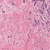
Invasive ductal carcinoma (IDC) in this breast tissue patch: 1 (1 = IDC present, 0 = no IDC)